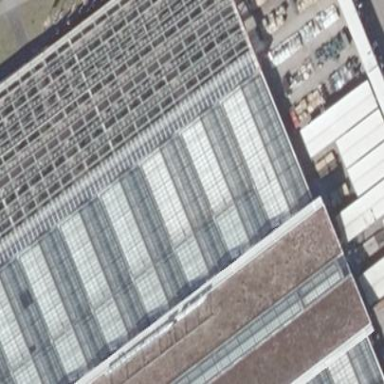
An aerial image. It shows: Garden center shop located on roof.